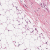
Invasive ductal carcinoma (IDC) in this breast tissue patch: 0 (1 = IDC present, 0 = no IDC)